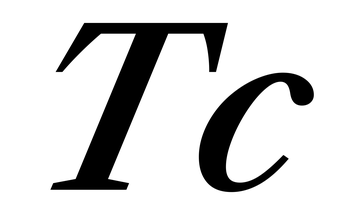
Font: LibreCaslonText-Italic_SemiBold_Italic